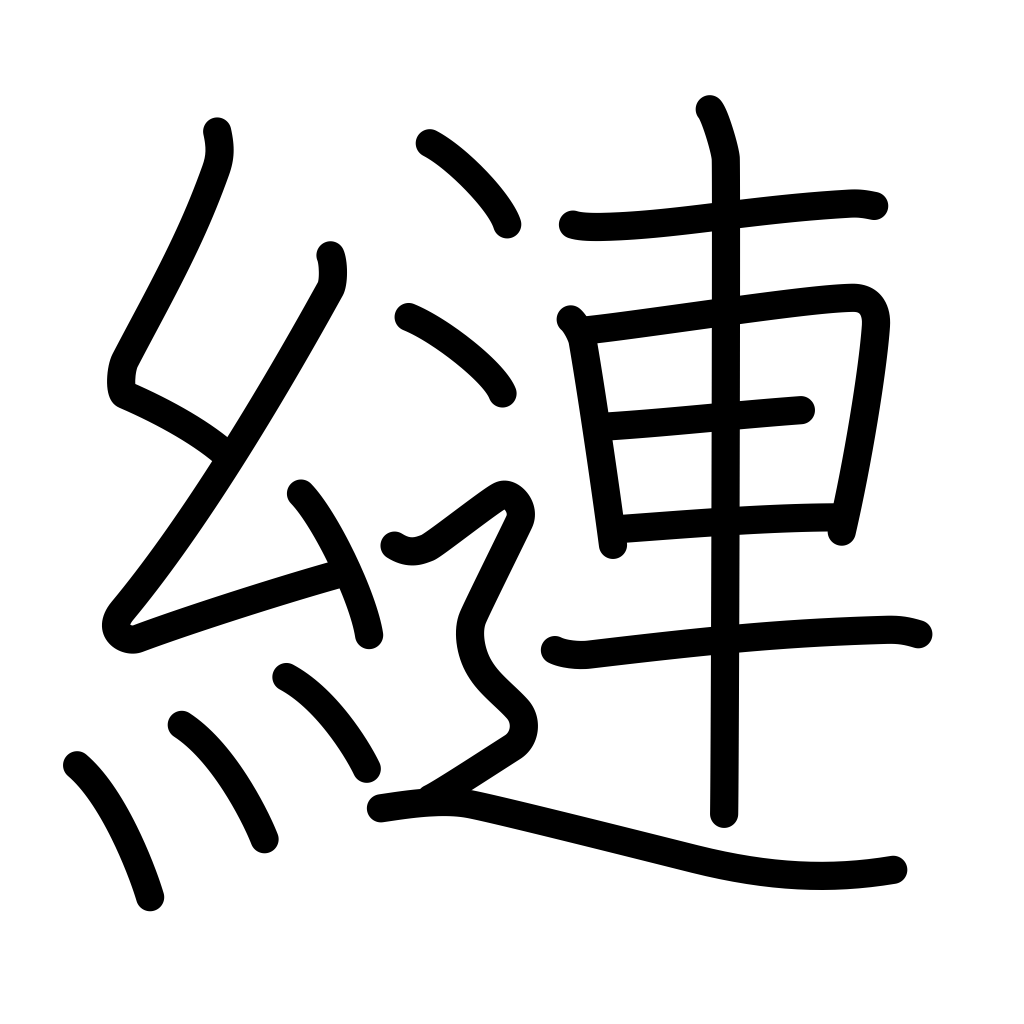
Meaning: tangle, knot, fasten, fetter